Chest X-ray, PA view. Patient: 31 years old, sex F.
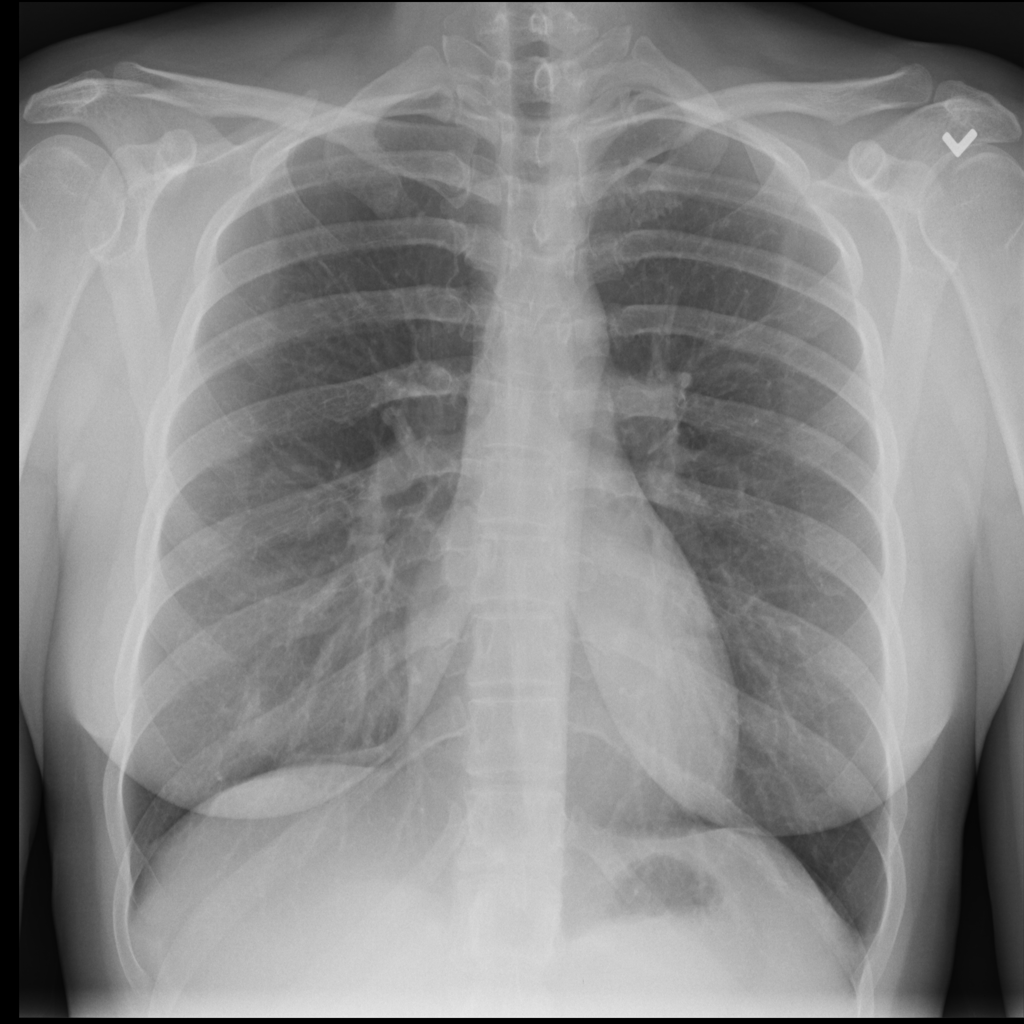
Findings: No Finding